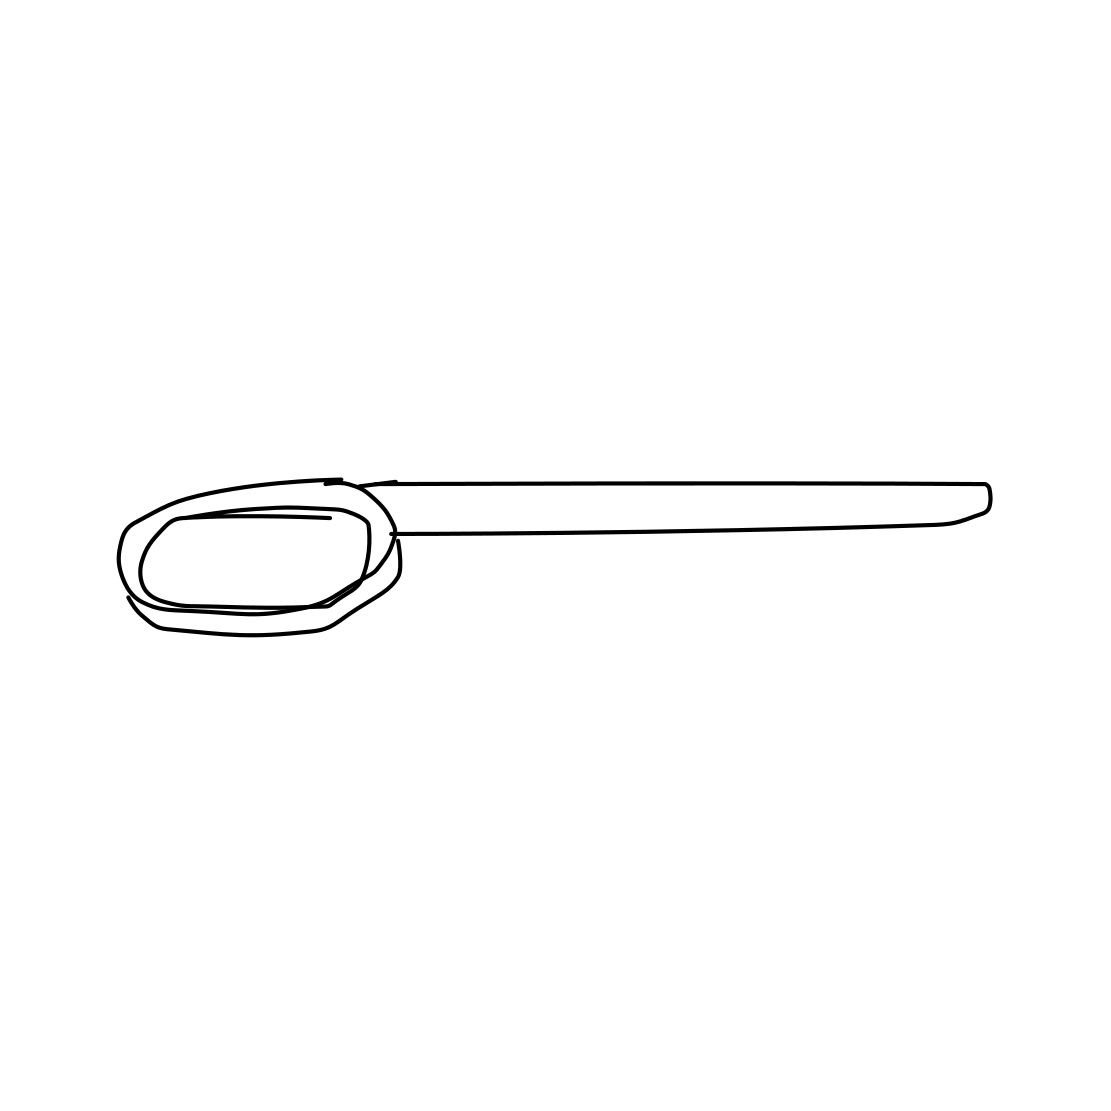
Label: spoon